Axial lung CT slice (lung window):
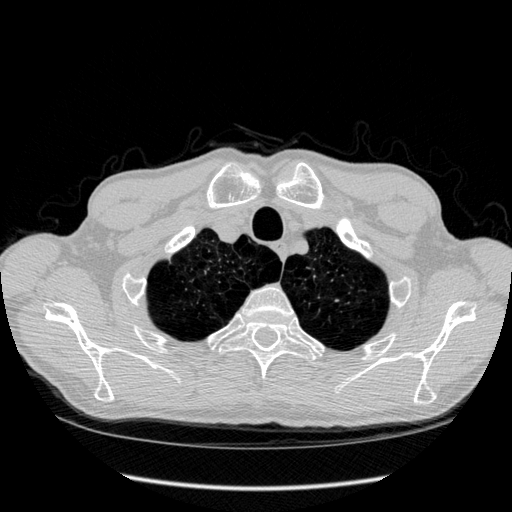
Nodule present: no